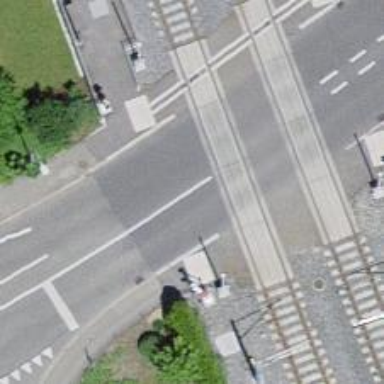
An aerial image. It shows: Level crossing along the railway.